Aerial crown-view tile of a tropical tree (Barro Colorado Island, Panama), acquired 20250818:
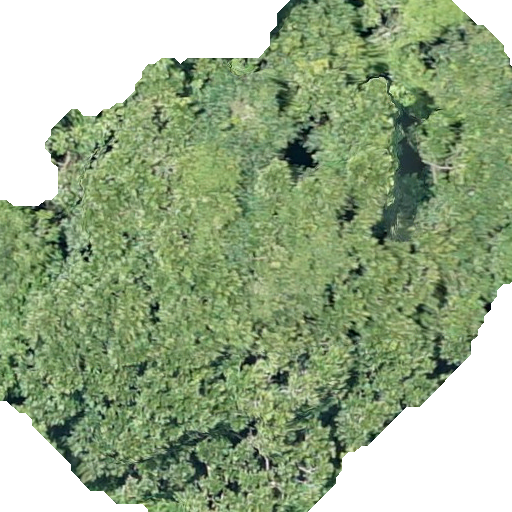
Species: Anacardium excelsum
GBIF accepted scientific name: Anacardium excelsum
Crown area: 321.948 m²